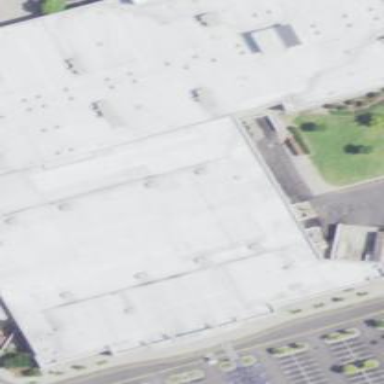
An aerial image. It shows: Department store.